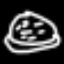
Label: donut